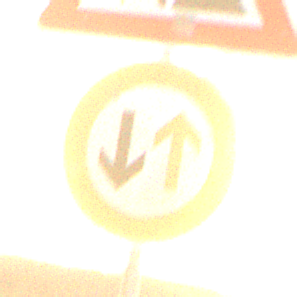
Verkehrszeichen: VorrangDesGegenverkehrs
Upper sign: Arbeitsstelle
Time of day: SunriseSunset
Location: Outdoor (Nature)
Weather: PartlyCloudy
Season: NotSpecified
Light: Natural